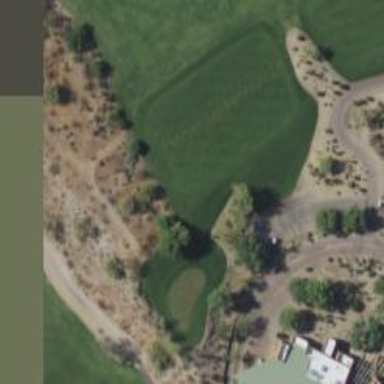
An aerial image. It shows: Golf tee.